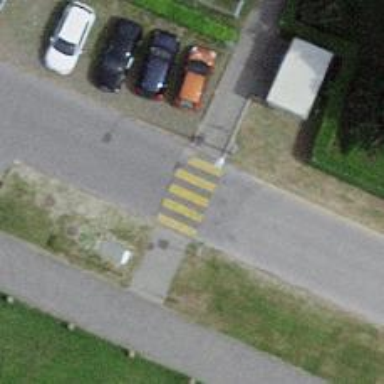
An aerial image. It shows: Zebra crossing on the road.